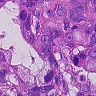
Metastatic tissue present: yes